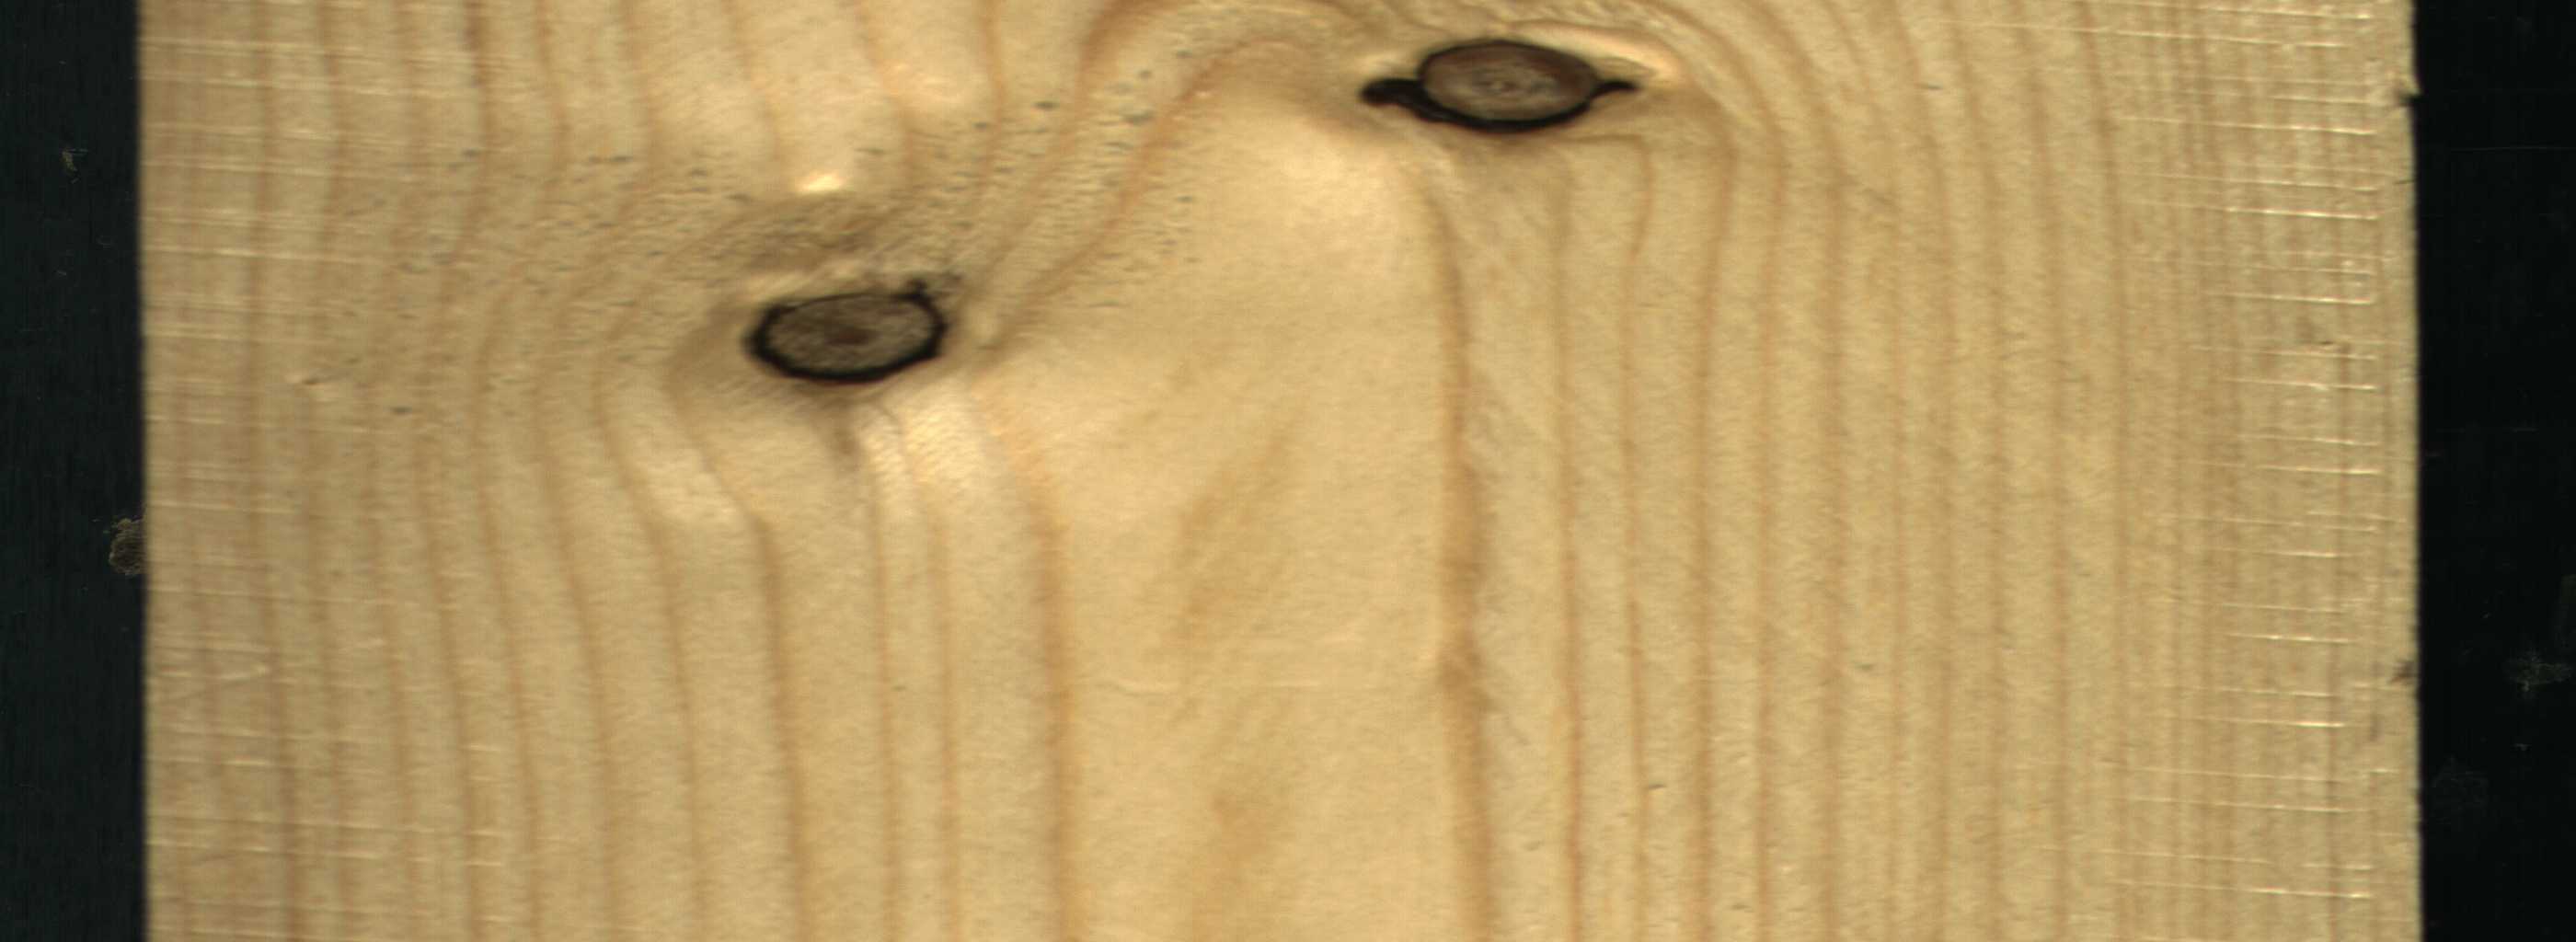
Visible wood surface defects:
Dead_Knot
Dead_Knot